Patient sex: F
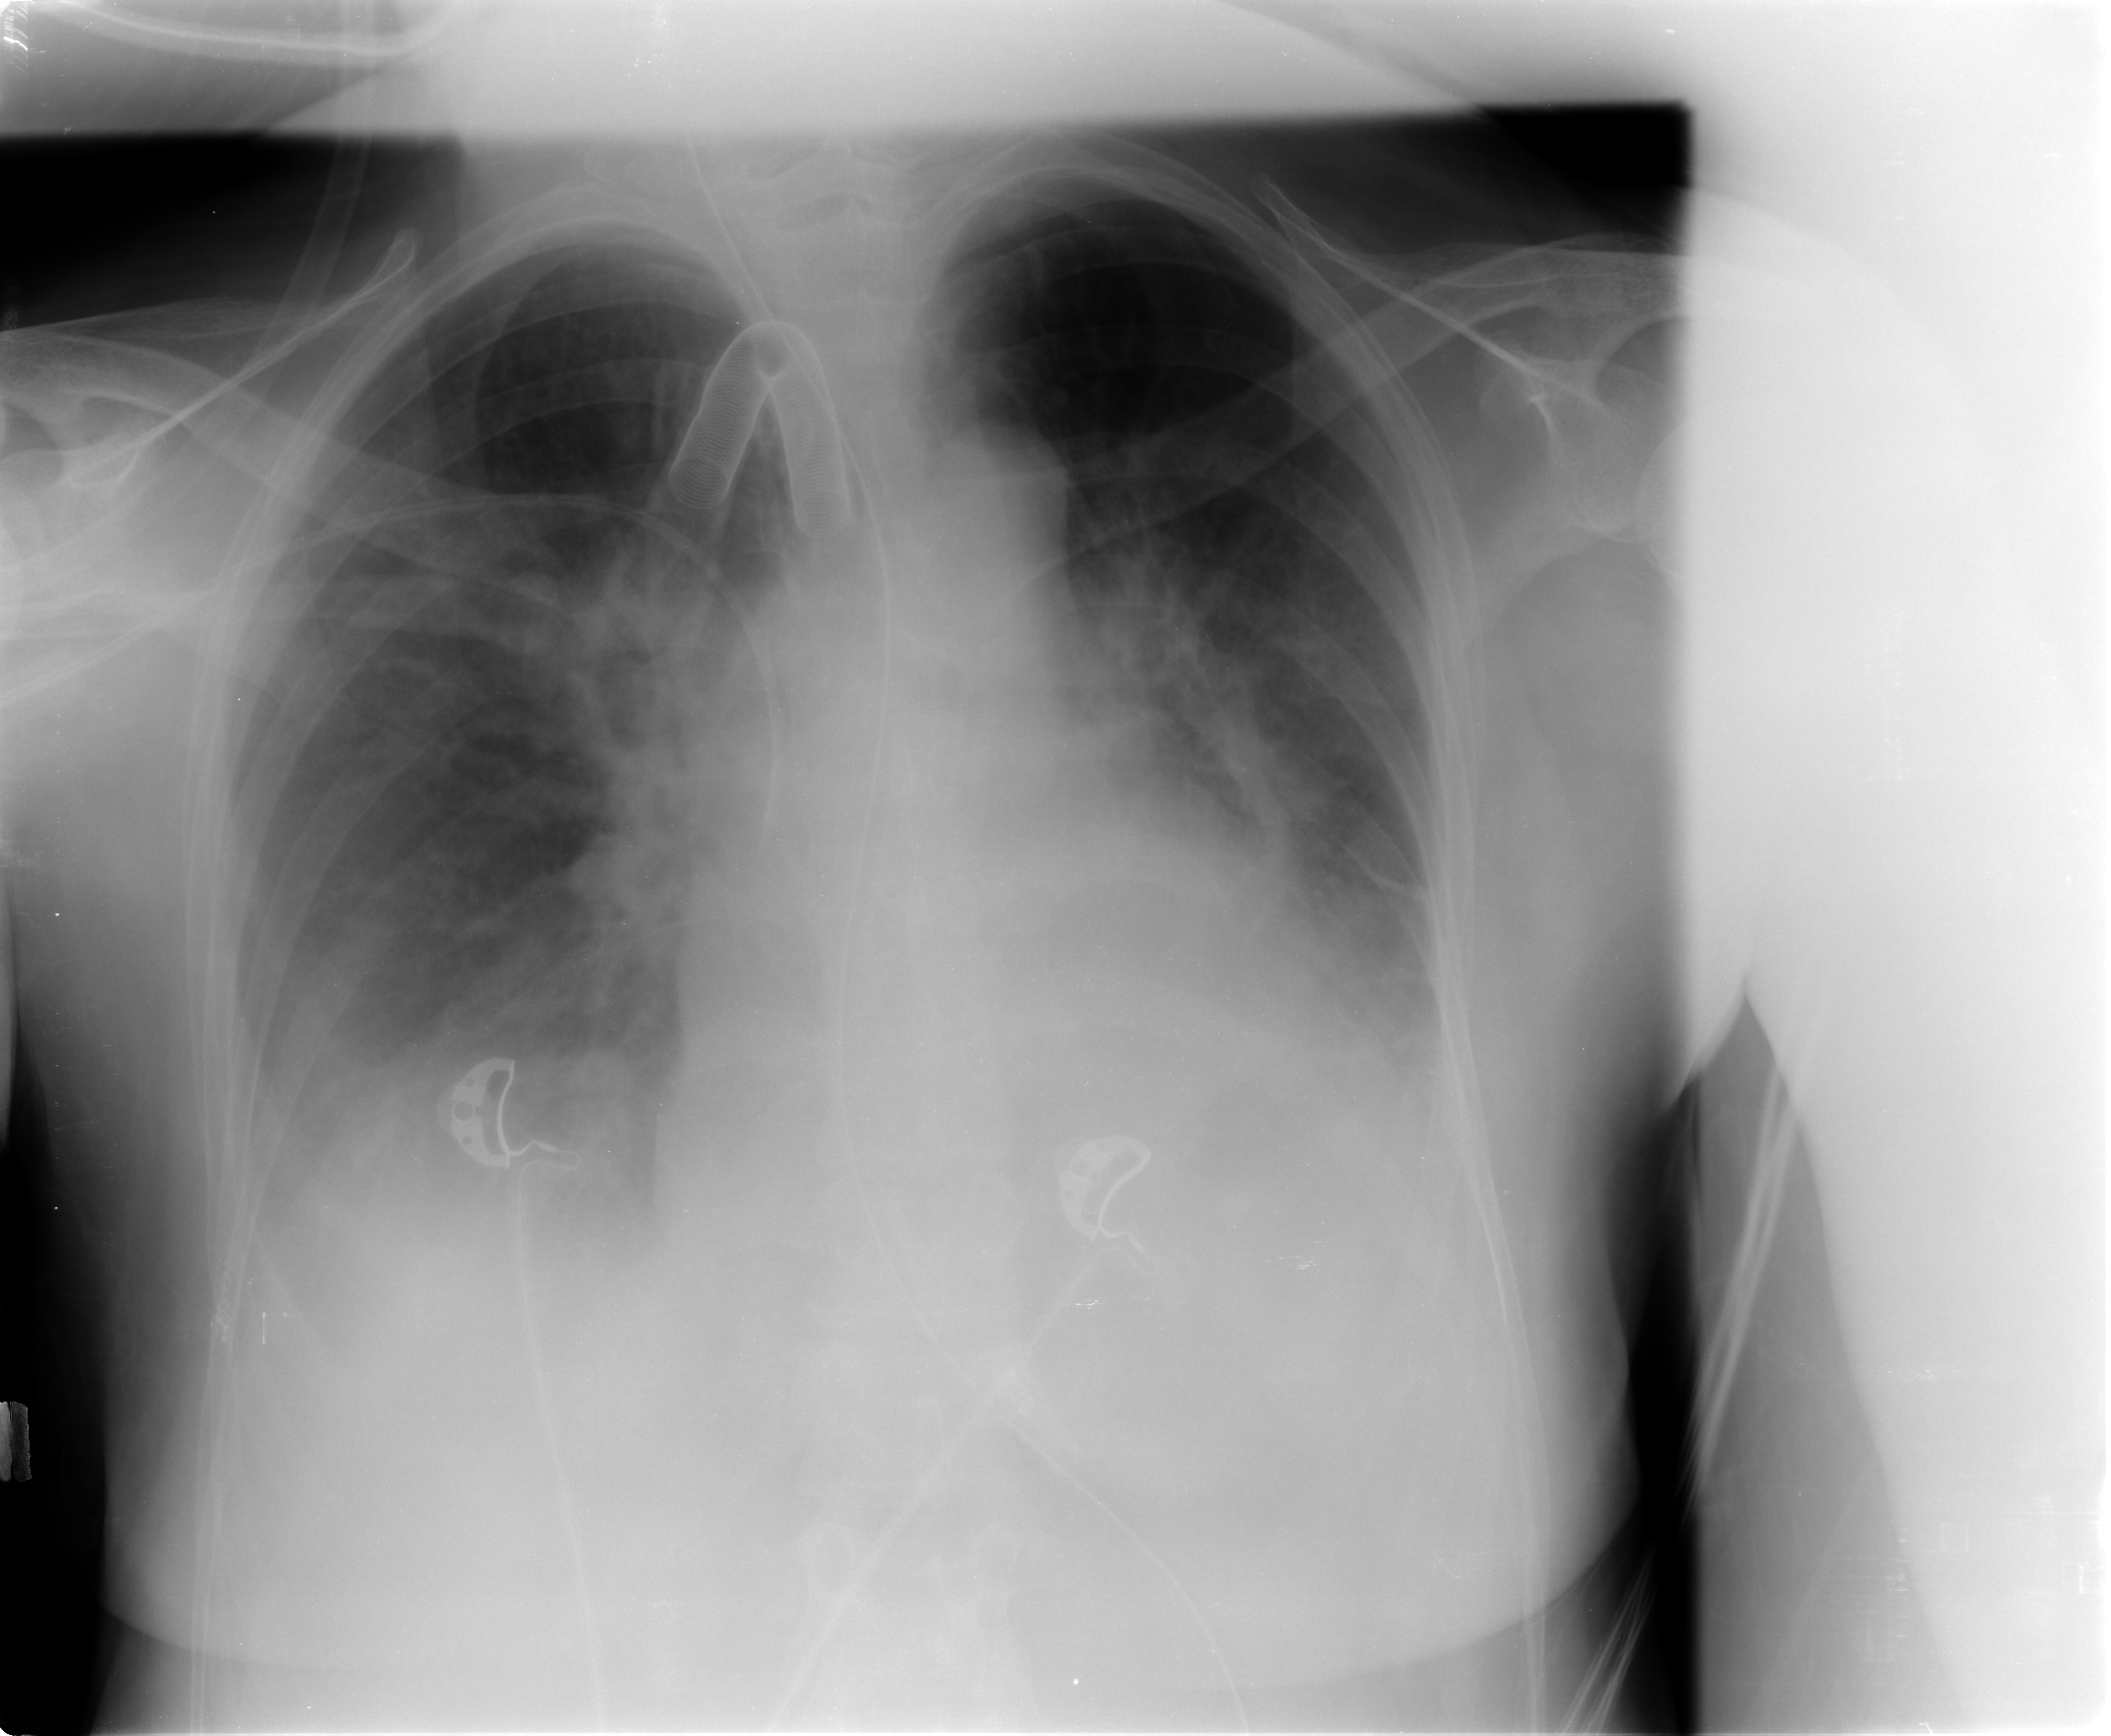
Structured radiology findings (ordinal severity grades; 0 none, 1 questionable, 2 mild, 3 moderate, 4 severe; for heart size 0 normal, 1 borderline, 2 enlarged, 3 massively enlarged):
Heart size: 2
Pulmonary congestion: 2
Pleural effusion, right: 2
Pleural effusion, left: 2
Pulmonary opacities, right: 1
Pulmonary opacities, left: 1
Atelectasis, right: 2
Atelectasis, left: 2